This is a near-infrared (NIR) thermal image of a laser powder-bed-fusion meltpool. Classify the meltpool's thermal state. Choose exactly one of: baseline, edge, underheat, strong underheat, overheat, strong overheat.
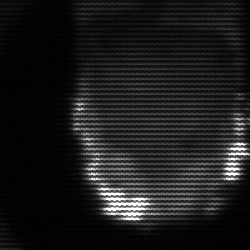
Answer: strong underheat